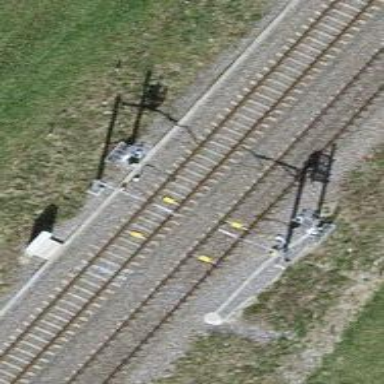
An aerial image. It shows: Railway signal.